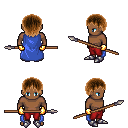
a pixel art fantasy rpg character, male body template, human, dark skin, blue cape, red pants, brown plain hairstyle, gold gloves, metal boots, spear, four views (front, back, left, right), 2x2 character sprite sheet, small pixel art, hard edges, no anti-aliasing